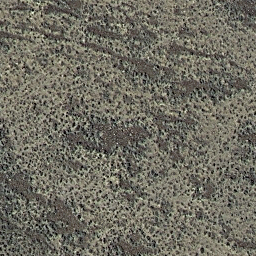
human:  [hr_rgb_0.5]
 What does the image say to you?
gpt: chaparral